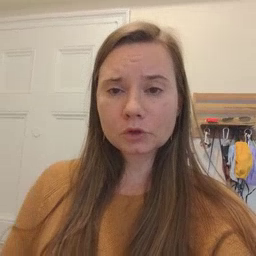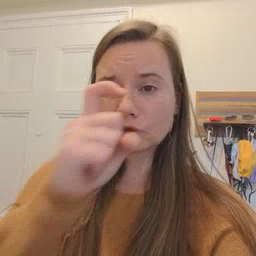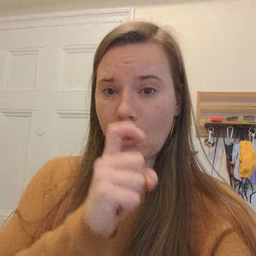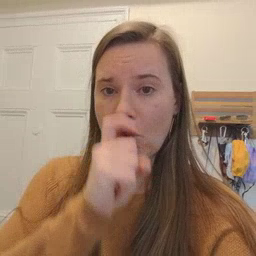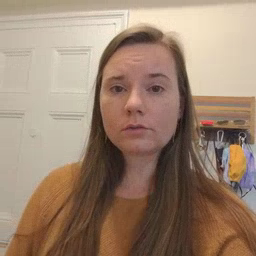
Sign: doll